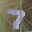
Label: 7